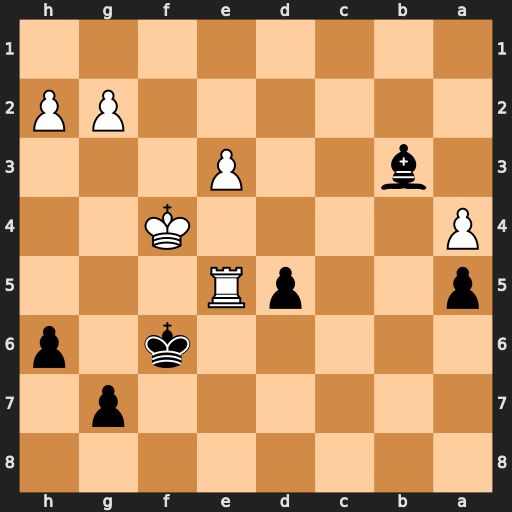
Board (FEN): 8/6p1/5k1p/p2pR3/P4K2/1b2P3/6PP/8
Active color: b
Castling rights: -
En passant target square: -
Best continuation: g5+ Rxg5 hxg5+